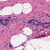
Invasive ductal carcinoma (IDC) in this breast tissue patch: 0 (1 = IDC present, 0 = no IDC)